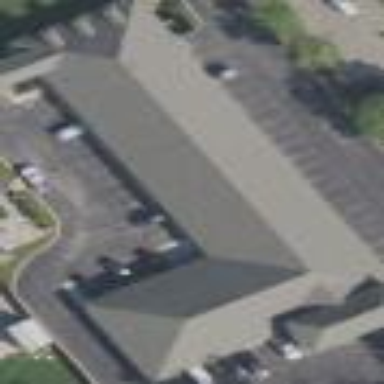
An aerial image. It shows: Building that is motel.